Question: My goal is to use to make it easy for non-programmers to execute a Python script with fairly complex options, on a single local machine that I have access to. I'd like to use the browser (specifically Safari on OS X) as a poor man's GUI. A short script would process the form data and then send it on to the main program(s).
I have some basic examples of python scripts run using the built-in Apache server, by clicking submit on a form whose html is th:

e.g. <URL>. What I want to do now is do it the server, just getting the form to invoke the script in the same directory. Do I have to learn javascript or ...? I'd be grateful for any leads you have. Thanks.
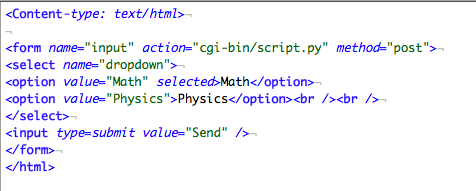
Answer: It doesn't make sense -- what a browser does when it submits a form by definition is to make a request to a web server.
If all that's going on is that you don't want to be running Apache, you could hook something simple up using the <URL> class that's provided as part of the Python Standard library.
If you don't want a server process at all, and you're using a suitably modern browser, you may want to look at using HTML5 local storage, but that's not a Python solution.